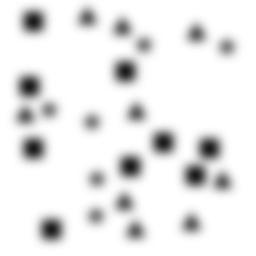
Squares: 9
Triangles: 9
Stars: 6
Total shapes: 24